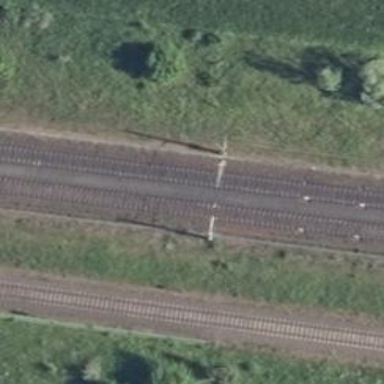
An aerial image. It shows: Railway milestone with catenary mast.